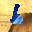
Label: 6